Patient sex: M
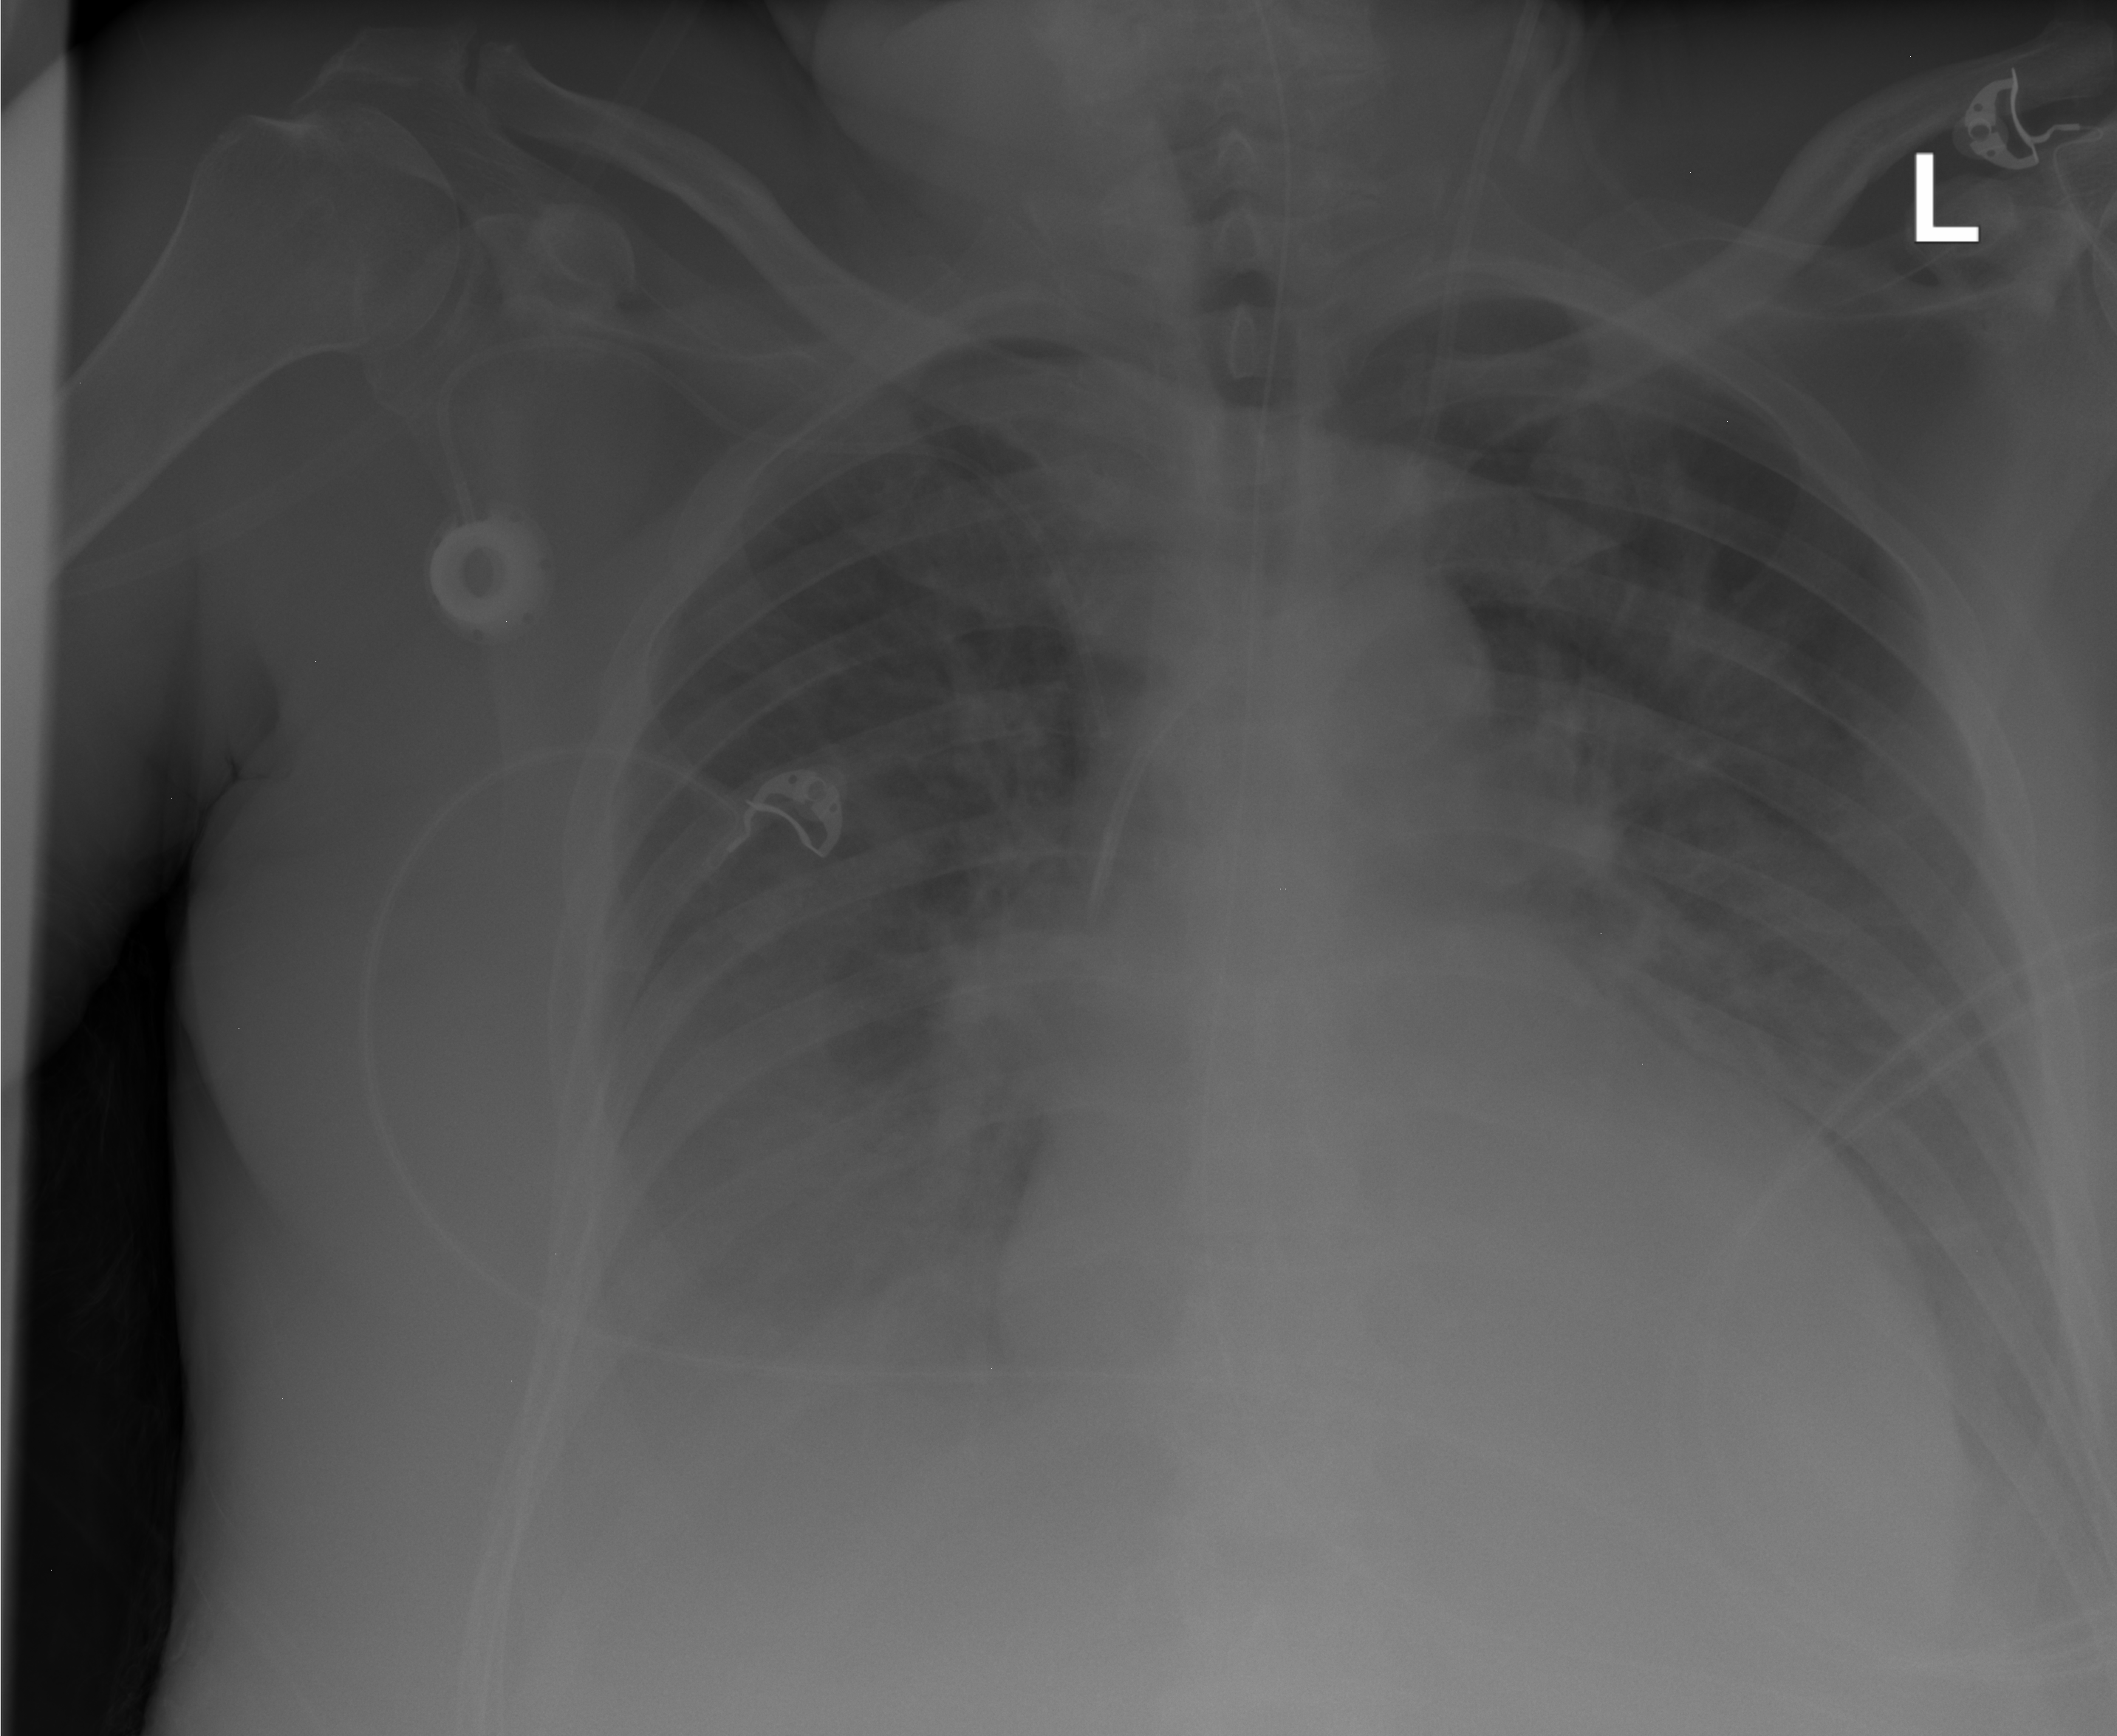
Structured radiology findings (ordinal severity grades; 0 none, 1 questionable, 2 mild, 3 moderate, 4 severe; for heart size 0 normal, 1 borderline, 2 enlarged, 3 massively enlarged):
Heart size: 2
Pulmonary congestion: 2
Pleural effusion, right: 3
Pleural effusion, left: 2
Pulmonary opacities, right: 0
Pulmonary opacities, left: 0
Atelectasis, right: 0
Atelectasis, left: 2